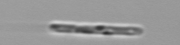
Label: Cerataulina_pelagica